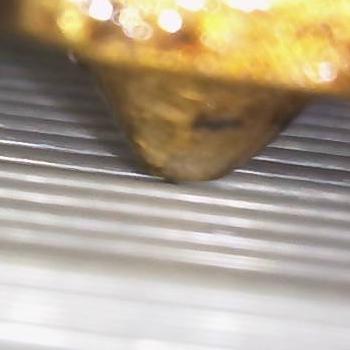
Flow rate: 69%